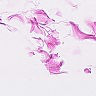
Metastatic tissue present: no